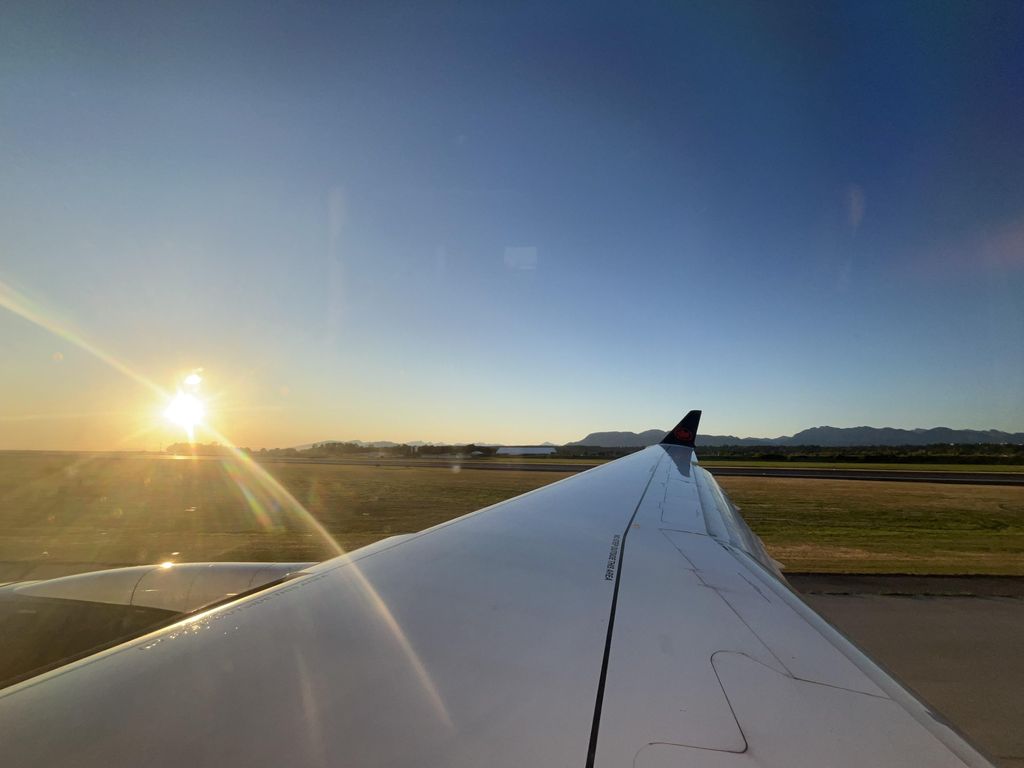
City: vancouver